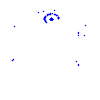
Particle: proton